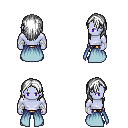
a pixel art fantasy rpg character, male body template, dark elf, purple skin, overskirt, gold greaves, white long hairstyle, white cloth bandages, four views (front, back, left, right), 2x2 character sprite sheet, small pixel art, hard edges, no anti-aliasing